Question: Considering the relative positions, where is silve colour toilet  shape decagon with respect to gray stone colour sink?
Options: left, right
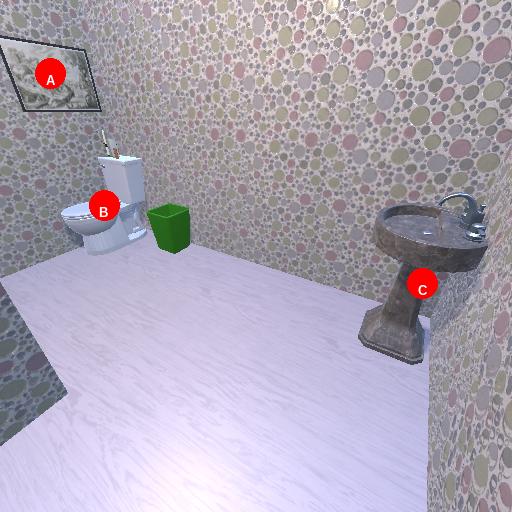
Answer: left